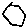
Label: hexagon